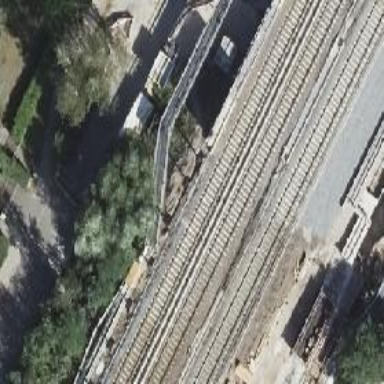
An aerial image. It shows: Bridge carrying electrified light rail track.